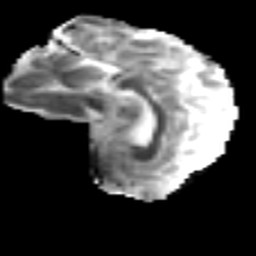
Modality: MD
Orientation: sagittal
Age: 47
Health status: ill
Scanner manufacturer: philips
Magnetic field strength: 3 T
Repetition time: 9 s
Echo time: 0.127 s